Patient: sex M, age 63
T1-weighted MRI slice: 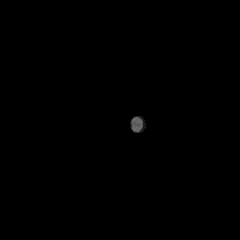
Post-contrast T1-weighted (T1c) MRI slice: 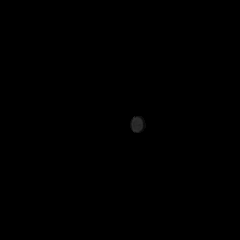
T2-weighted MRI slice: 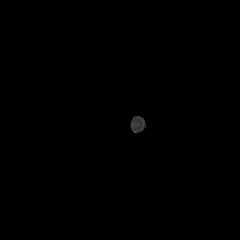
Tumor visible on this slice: no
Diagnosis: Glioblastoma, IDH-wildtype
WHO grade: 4